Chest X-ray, AP view. Patient: 32 years old, sex F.
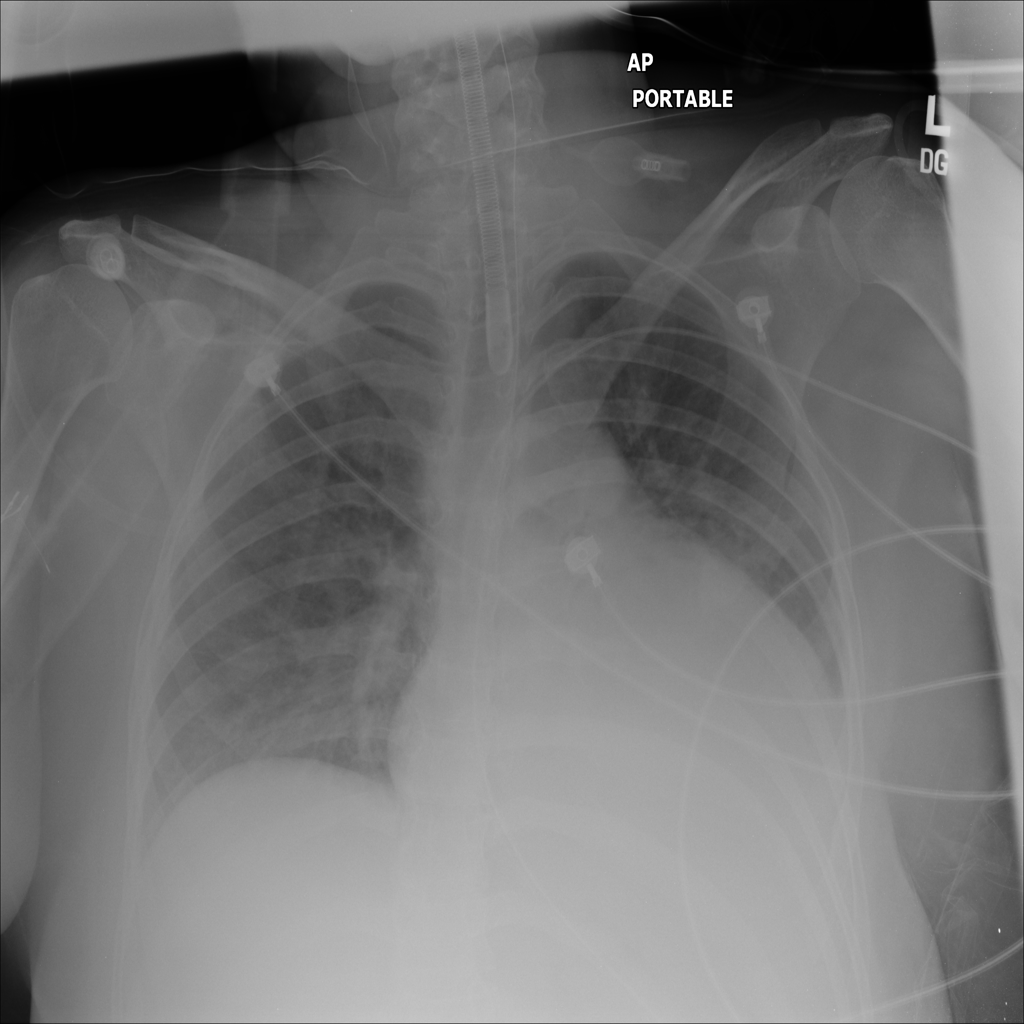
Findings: Consolidation